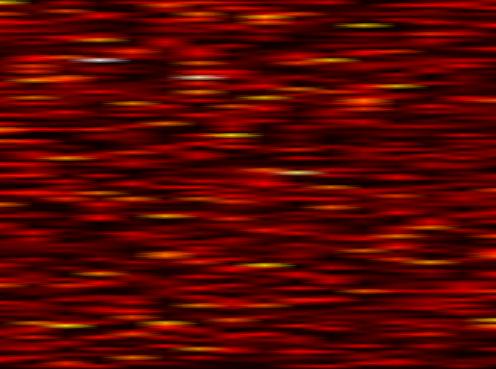
Label: WOLA